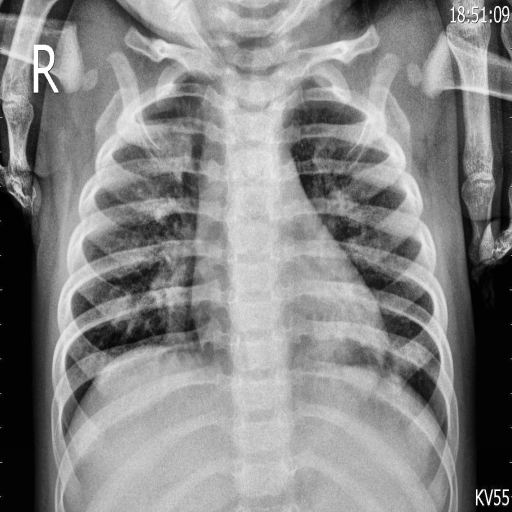
Finding: PNEUMONIA